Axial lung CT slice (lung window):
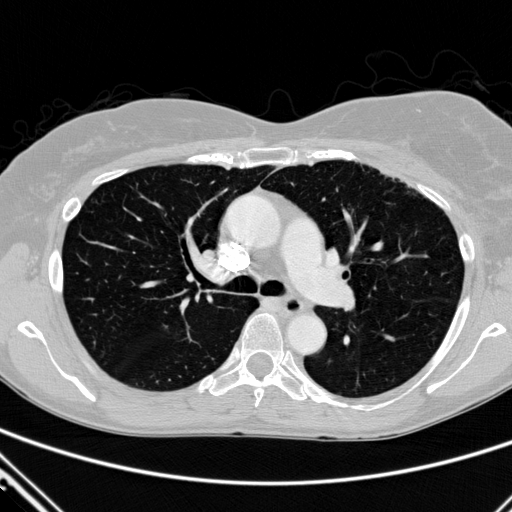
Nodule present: no